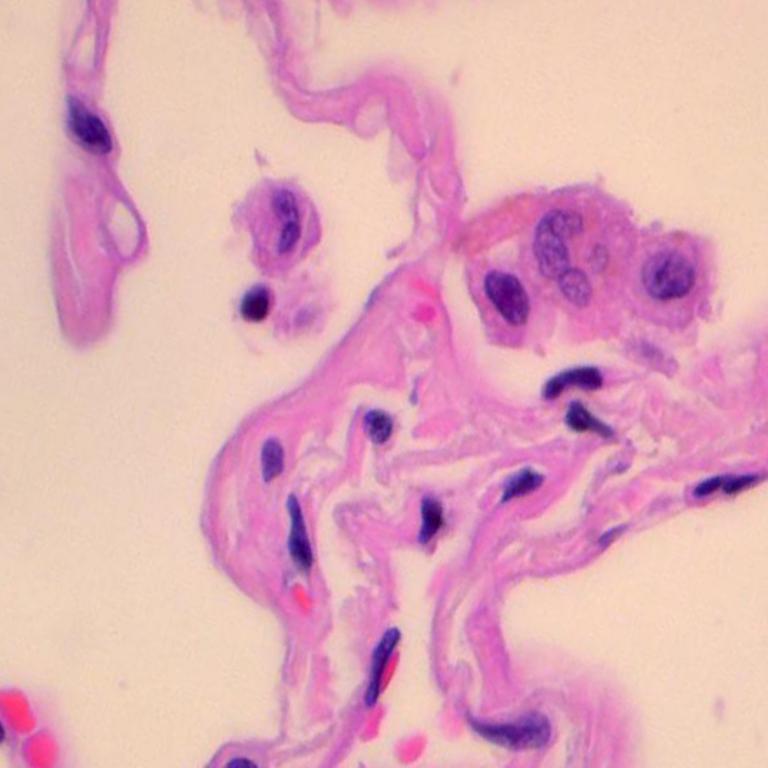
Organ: lung
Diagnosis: benign